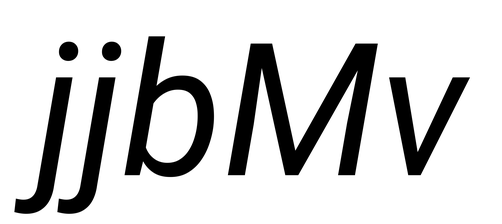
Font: Roboto-Italic_Italic